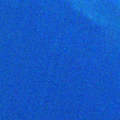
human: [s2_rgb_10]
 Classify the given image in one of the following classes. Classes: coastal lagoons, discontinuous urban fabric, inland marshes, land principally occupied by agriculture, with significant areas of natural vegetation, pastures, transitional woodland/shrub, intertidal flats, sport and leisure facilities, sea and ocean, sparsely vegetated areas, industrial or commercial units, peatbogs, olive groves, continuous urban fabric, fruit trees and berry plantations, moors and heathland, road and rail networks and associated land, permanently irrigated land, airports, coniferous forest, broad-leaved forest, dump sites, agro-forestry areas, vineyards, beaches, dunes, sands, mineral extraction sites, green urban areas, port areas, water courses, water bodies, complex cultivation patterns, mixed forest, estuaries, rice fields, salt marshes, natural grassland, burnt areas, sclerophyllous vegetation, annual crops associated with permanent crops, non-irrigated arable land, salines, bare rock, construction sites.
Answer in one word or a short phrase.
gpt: sea and ocean